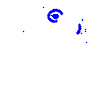
Particle: electron